Question: I want to have a 'UIView' programmatically added to a 'UITableViewController' which is using autolayout...
I have the following code inside of the 'viewDidLoad' of a 'UITableViewController':
'''
UIView *centerView = [[UIView alloc] init];
[centerView setTranslatesAutoresizingMaskIntoConstraints:NO];
centerView.backgroundColor = [UIColor greenColor];
[self.view addSubview:centerView];
// Width constraint, half of parent view width
[self.view addConstraint:[NSLayoutConstraint constraintWithItem:centerView
attribute:NSLayoutAttributeWidth
relatedBy:NSLayoutRelationEqual
toItem:self.view
attribute:NSLayoutAttributeWidth
multiplier:0.5
constant:0]];
// Height constraint, half of parent view height
[self.view addConstraint:[NSLayoutConstraint constraintWithItem:centerView
attribute:NSLayoutAttributeHeight
relatedBy:NSLayoutRelationEqual
toItem:self.view
attribute:NSLayoutAttributeHeight
multiplier:0.5
constant:0]];
// Center horizontally
[self.view addConstraint:[NSLayoutConstraint constraintWithItem:centerView
attribute:NSLayoutAttributeCenterX
relatedBy:NSLayoutRelationEqual
toItem:self.view
attribute:NSLayoutAttributeCenterX
multiplier:1.0
constant:0.0]];
// Center vertically
[self.view addConstraint:[NSLayoutConstraint constraintWithItem:centerView
attribute:NSLayoutAttributeCenterY
relatedBy:NSLayoutRelationEqual
toItem:self.view
attribute:NSLayoutAttributeCenterY
multiplier:1.0
constant:0.0]];
'''
---
If I now run the app all working well:

---
If I run it , the app crashes with the following error:
'*** Assertion failure in -[UITableView layoutSublayersOfLayer:], /SourceCache/UIKit_Sim/UIKit-2935.137/UIView.m:8794'
If I set 'setTranslatesAutoresizingMaskIntoConstraints' to 'YES', the app crashes as well with this notice: 'Unable to simultaneously satisfy constraints'
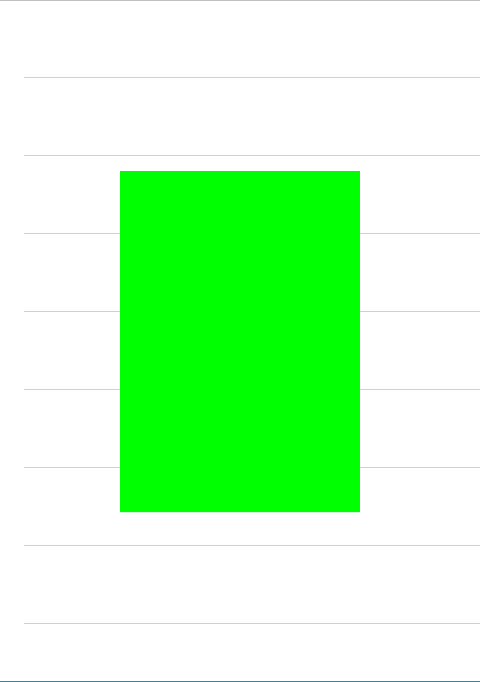
Answer: Okay, it looks like UITableView doesn't support Autolayout on iOS 7. So we have to use autoresizing masks. My idea is to put a 'containerView' with autoresizing mask as the tableview's subview and inside that your 'centerView':
Code:
'''
- (void)viewDidLoad
{
[super viewDidLoad];
[self setupBackgroundView];
}
- (void)setupBackgroundView
{
UIView *backgroundContainerView = [[UIView alloc] initWithFrame:CGRectZero];
backgroundContainerView.backgroundColor = [UIColor cyanColor];
backgroundContainerView.frame = self.tableView.bounds;
backgroundContainerView.autoresizingMask = UIViewAutoresizingFlexibleHeight | UIViewAutoresizingFlexibleWidth;
[self.view addSubview:backgroundContainerView];
UIView *centerView = [[UIView alloc] initWithFrame:CGRectZero];
centerView.translatesAutoresizingMaskIntoConstraints = NO;
centerView.backgroundColor = [UIColor greenColor];
[backgroundContainerView addSubview:centerView];
[backgroundContainerView addConstraint:[NSLayoutConstraint constraintWithItem:centerView
attribute:NSLayoutAttributeWidth
relatedBy:NSLayoutRelationEqual
toItem:backgroundContainerView
attribute:NSLayoutAttributeWidth
multiplier:0.5
constant:0]];
// Height constraint, half of parent view height
[backgroundContainerView addConstraint:[NSLayoutConstraint constraintWithItem:centerView
attribute:NSLayoutAttributeHeight
relatedBy:NSLayoutRelationEqual
toItem:backgroundContainerView
attribute:NSLayoutAttributeHeight
multiplier:0.5
constant:0]];
// Center horizontally
[backgroundContainerView addConstraint:[NSLayoutConstraint constraintWithItem:centerView
attribute:NSLayoutAttributeCenterX
relatedBy:NSLayoutRelationEqual
toItem:backgroundContainerView
attribute:NSLayoutAttributeCenterX
multiplier:1.0
constant:0.0]];
// Center vertically
[backgroundContainerView addConstraint:[NSLayoutConstraint constraintWithItem:centerView
attribute:NSLayoutAttributeCenterY
relatedBy:NSLayoutRelationEqual
toItem:backgroundContainerView
attribute:NSLayoutAttributeCenterY
multiplier:1.0
constant:0.0]];
}
'''
Now 'centerView' moves when the table view gets scrolled. If you want to have it fixed and the content hovering above, you should use 'backgroundView' on 'UITableView':
'''
- (void)setupBackgroundView
{
UIView *backgroundContainerView = [[UIView alloc] initWithFrame:CGRectZero];
backgroundContainerView.backgroundColor = [UIColor cyanColor];
UIView *centerView = [[UIView alloc] initWithFrame:CGRectZero];
centerView.translatesAutoresizingMaskIntoConstraints = NO;
centerView.backgroundColor = [UIColor greenColor];
[backgroundContainerView addSubview:centerView];
[backgroundContainerView addConstraint:[NSLayoutConstraint constraintWithItem:centerView
attribute:NSLayoutAttributeWidth
relatedBy:NSLayoutRelationEqual
toItem:backgroundContainerView
attribute:NSLayoutAttributeWidth
multiplier:0.5
constant:0]];
// Height constraint, half of parent view height
[backgroundContainerView addConstraint:[NSLayoutConstraint constraintWithItem:centerView
attribute:NSLayoutAttributeHeight
relatedBy:NSLayoutRelationEqual
toItem:backgroundContainerView
attribute:NSLayoutAttributeHeight
multiplier:0.5
constant:0]];
// Center horizontally
[backgroundContainerView addConstraint:[NSLayoutConstraint constraintWithItem:centerView
attribute:NSLayoutAttributeCenterX
relatedBy:NSLayoutRelationEqual
toItem:backgroundContainerView
attribute:NSLayoutAttributeCenterX
multiplier:1.0
constant:0.0]];
// Center vertically
[backgroundContainerView addConstraint:[NSLayoutConstraint constraintWithItem:centerView
attribute:NSLayoutAttributeCenterY
relatedBy:NSLayoutRelationEqual
toItem:backgroundContainerView
attribute:NSLayoutAttributeCenterY
multiplier:1.0
constant:0.0]];
self.tableView.backgroundView = backgroundContainerView;
}
'''